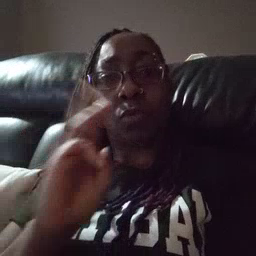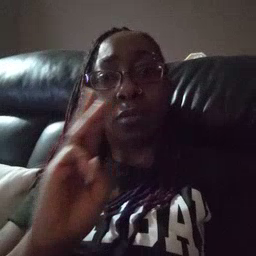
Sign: water